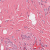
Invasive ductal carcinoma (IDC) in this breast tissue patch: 0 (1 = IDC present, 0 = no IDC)